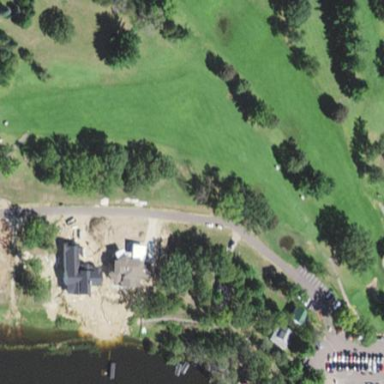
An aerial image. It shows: Golf course.